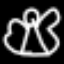
Label: angel